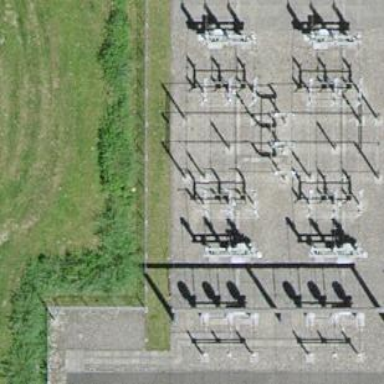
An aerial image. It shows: Power substation.